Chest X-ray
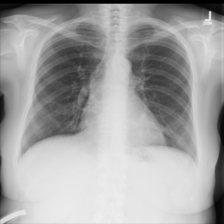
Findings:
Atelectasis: negative
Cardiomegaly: negative
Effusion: negative
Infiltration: negative
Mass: negative
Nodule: negative
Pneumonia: negative
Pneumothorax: negative
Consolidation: negative
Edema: negative
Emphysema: negative
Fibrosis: negative
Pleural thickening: negative
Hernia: negative